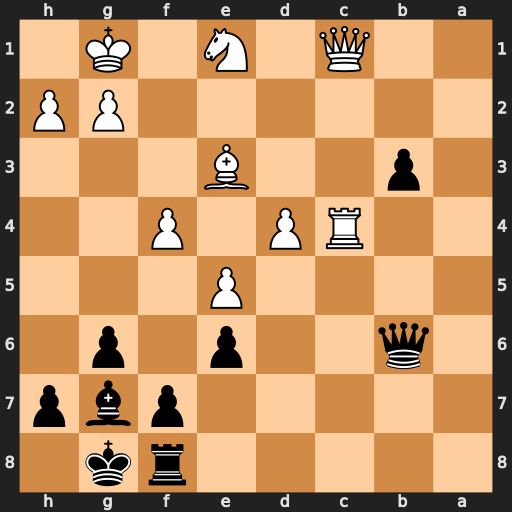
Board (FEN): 5rk1/5pbp/1q2p1p1/4P3/2RP1P2/1p2B3/6PP/2Q1N1K1
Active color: b
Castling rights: -
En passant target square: -
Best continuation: b2 Qb1 Qb3 Bd2 Qxc4